Question: I'd like GET requests made by angular ('$http') to include the session cookie. I though including '$httpProvider.defaults.withCredentials = true;' was sufficient. Still, no requests include cookies.
I have a mojolicious application serving an angular application.
Mojolicious exposes a login API:
- -
Session cookies need to be included in the GET request.
'''
" curl localhost:3000/login -d '{"user": "test", "password": "pswd"}' -c cookie.txt
{"login":1,"name":"test"}
" curl localhost:3000/login -b cookie.txt
{"name":"test"}
" curl localhost:3000/login
{"name":null}
" cat cookie.txt
# Netscape HTTP Cookie File
# http://curl.haxx.se/docs/http-cookies.html
# This file was generated by libcurl! Edit at your own risk.
#HttpOnly_localhost FALSE / FALSE <PHONE> lncddbv3 eyJleHBpcmVzIjoxNDE0MTc4OTM4LCJ1c2VyIjoidGVzdCJ9--7fa22efde0d87e7d79f2d29d7adb97ab92f632c4
'''
Client Side:
'''
<html lang="en">
<head>
<title>login test</title>
<script type="text/javascript" src="lib/jquery-1.11.0.min.js"></script>
<script type="text/javascript" src="lib/angular.js"></script>
<script type="text/javascript" src="bower_components/angular-cookies/angular-cookies.js"></script>
<script>
var URL='http://localhost:3000/';
angular.module('loginTest',['ngCookies'])
.config(function($httpProvider) {
$httpProvider.defaults.withCredentials = true;
})
angular.module('loginTest')
.controller('loginCtrl',function loginCtrl($scope,$http){
// is our session valid?
$scope.isvalid = function() {
$http({
url: URL+'login/',
method:"GET",
headers: {'Content-Type': 'application/json'},
})
.success(
function(data){
console.log('isvalid',data);
$scope.validname = data.name;
});
};
// authenticate session
// call isvalid on success
$scope.auth = function(){
$http({
url: URL+'login/',
method:"POST",
headers: {'Content-Type': 'application/json'},
dataType: 'json',
data: {user: "test", password: "pswd" }
})
.success(
function(data){
console.log('login', data);
$scope.authname = data.name;
$scope.isvalid()
}
);
};
// try both. auth calls valid
$scope.auth()
});
</script>
</head>
<body ng-app="loginTest">
<div ng-controller="loginCtrl">
<button ng-click="auth()">auth</button>
<button ng-click="isvalid()">valid?</button> <br>
auth as: "{{authname}}";<br>
valid as: "{{validname}}"
</div>
</body>
</html>
'''
As seen in the browser+firebug:

Auth API:
'''
## use angular files
push @{$self->static->paths}, $self->home->rel_dir('../angular/');
## routes
my $r=$self->routes;
$r->get ('/login')->to('login#isLogin');
$r->post('/login')->to('login#login');
#### Login.pm
sub login {
my $self=shift;
my $json =decode_json($self->req->body || '{}');
$self->session(user => $json->{user})
if($json->{user} eq "test" && $json->{password} eq "pswd");
}
sub isLogin {
my $self = shift;
$self->render(json => {name=>$self->session('user') } );
}
####
'''
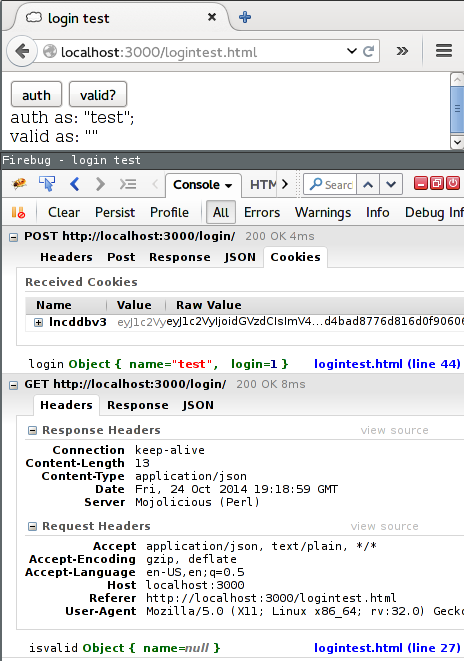
Answer: Use 'localhost.localdomain' or '127.0.0.1' instead of 'localhost'.
Cookies are sent on all requests . A valid domain name requires at least one dot.
<URL>